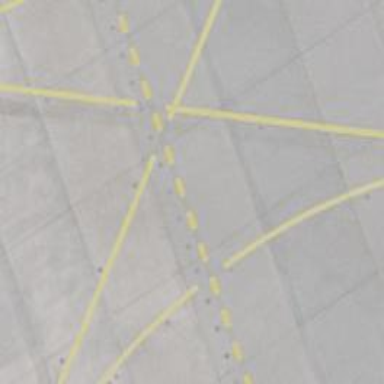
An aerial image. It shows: Image of taxiway at airport.